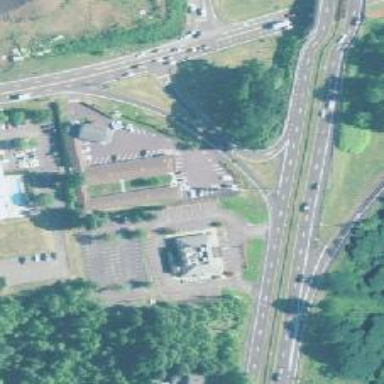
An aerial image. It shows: Trunk link highway.